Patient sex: F
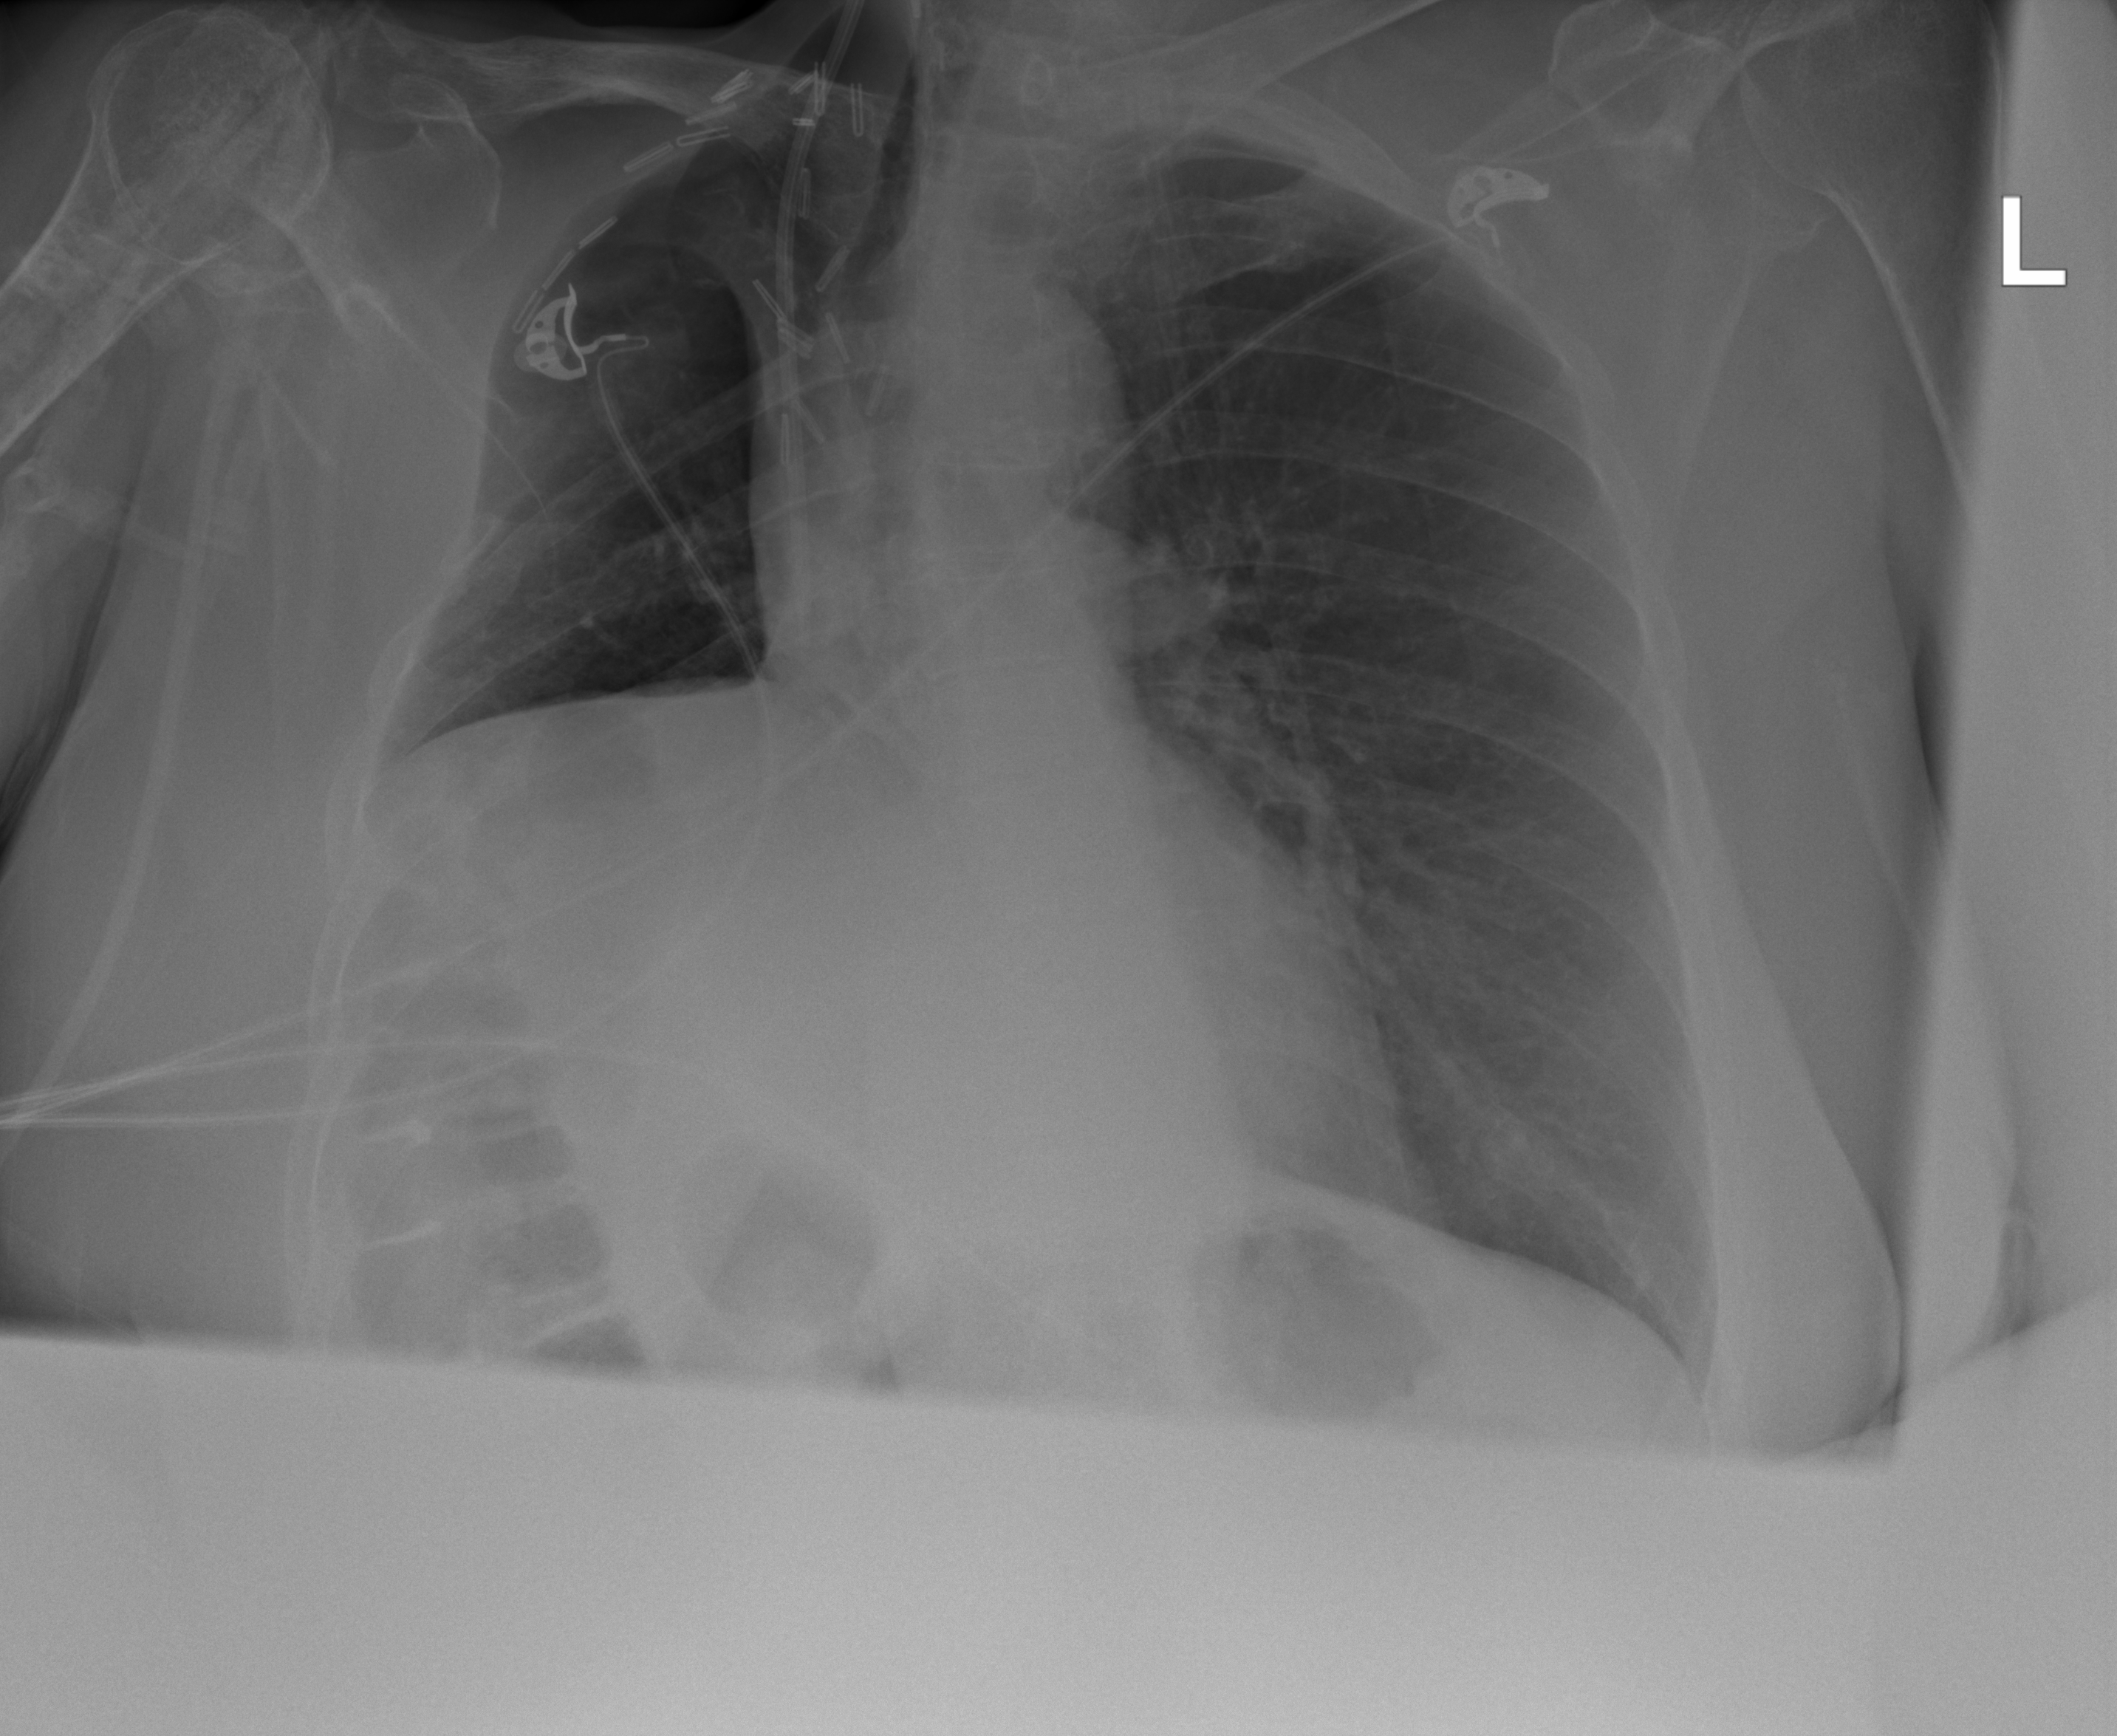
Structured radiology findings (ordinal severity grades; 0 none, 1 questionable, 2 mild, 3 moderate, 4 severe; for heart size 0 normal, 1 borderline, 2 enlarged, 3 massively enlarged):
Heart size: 0
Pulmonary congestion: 0
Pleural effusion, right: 0
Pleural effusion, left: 0
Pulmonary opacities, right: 0
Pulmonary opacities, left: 0
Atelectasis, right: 1
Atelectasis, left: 0